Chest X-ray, PA view. Patient: 34 years old, sex M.
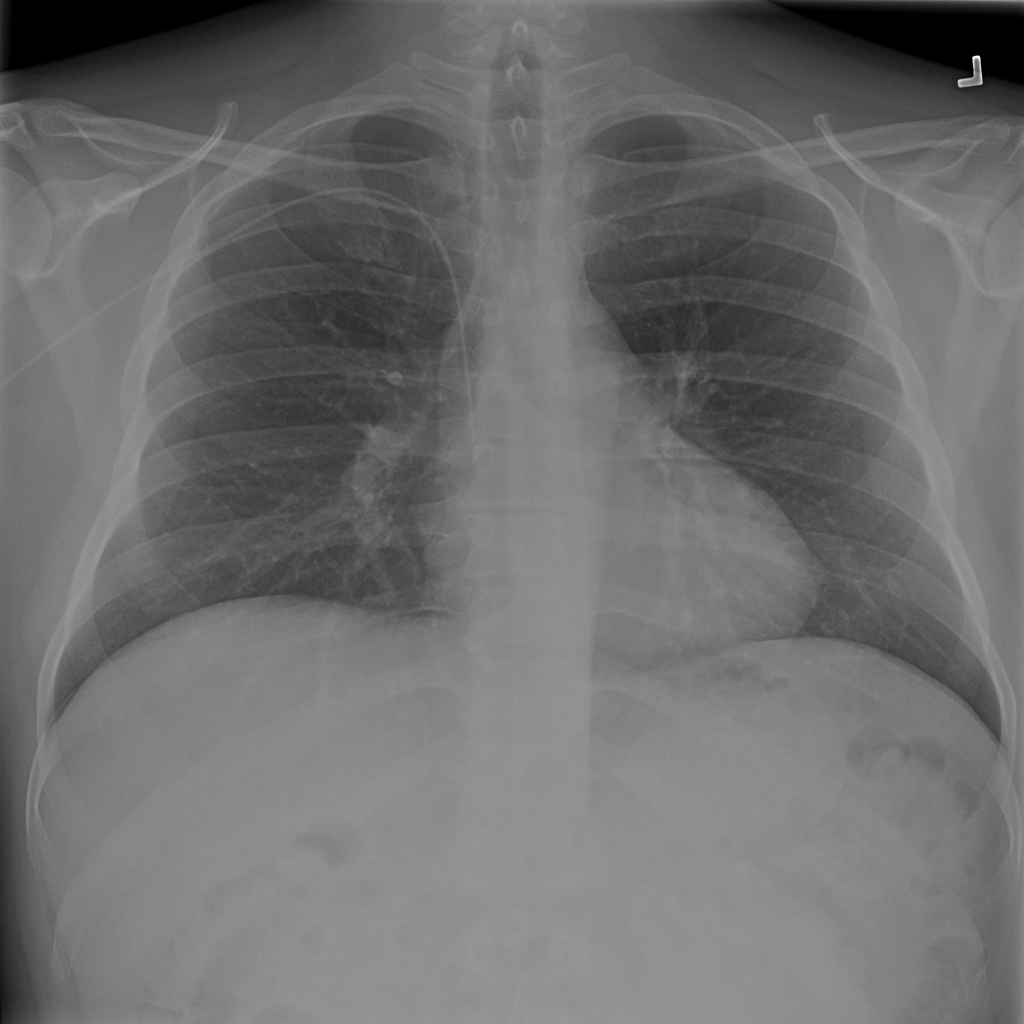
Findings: No Finding